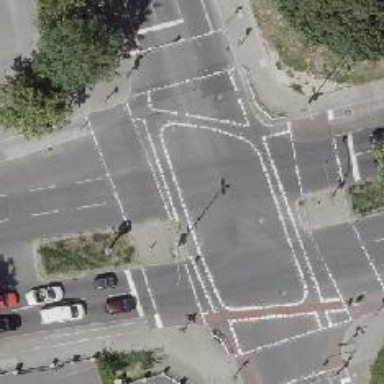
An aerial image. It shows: Road crossing with traffic signals.